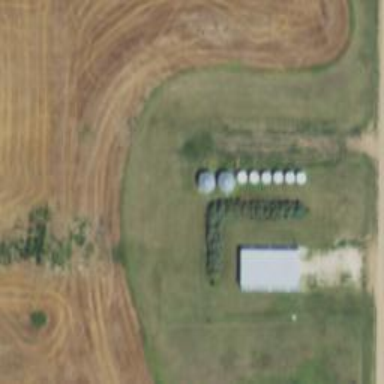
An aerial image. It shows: Silo.